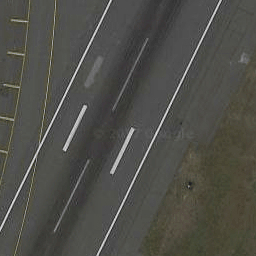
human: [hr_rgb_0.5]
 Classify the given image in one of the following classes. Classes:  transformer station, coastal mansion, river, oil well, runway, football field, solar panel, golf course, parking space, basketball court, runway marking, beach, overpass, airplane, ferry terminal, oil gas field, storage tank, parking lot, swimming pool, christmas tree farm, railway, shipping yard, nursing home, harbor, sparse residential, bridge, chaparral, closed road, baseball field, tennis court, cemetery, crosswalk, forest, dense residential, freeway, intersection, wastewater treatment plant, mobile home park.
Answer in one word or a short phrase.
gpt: runway